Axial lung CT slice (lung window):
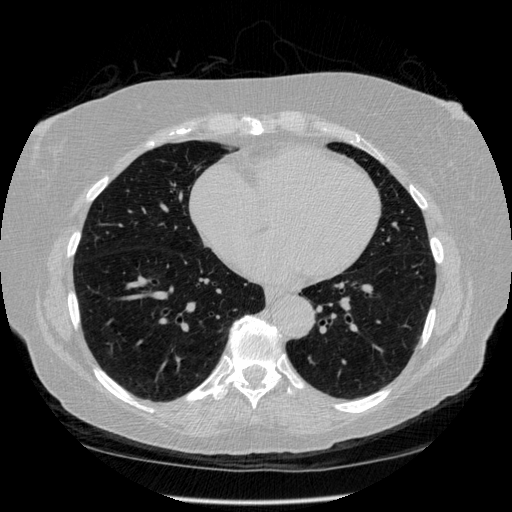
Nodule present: no